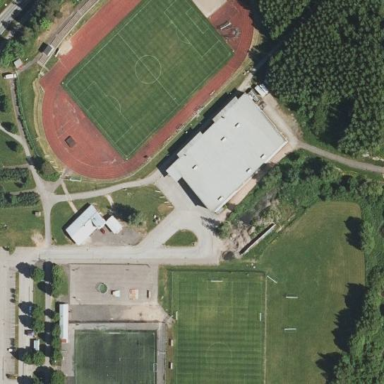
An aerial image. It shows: Multi-sport center located in recreation ground.